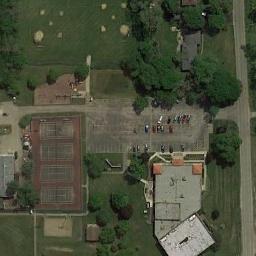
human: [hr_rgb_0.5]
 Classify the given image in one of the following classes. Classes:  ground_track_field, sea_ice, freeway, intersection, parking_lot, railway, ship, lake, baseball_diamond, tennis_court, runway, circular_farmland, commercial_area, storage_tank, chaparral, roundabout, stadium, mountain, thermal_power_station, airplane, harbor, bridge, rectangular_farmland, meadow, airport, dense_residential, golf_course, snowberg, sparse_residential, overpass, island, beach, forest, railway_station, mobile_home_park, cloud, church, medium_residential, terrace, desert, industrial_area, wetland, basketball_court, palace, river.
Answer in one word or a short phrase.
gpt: tennis_court